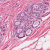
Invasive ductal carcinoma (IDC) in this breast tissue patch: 0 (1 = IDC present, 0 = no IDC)